Question: I have an add-in for Outlook 2010, created with Visual Studio 2010 and using VSTO. The projects target framework is .NET framework 4 Client Profile (as default).
Is there any way to change the target framework to .NET framework 3.5 or .NET framework 3.5 profile for my project? The project itself doesn't allow me to make the change and reverts back to .NET 4, when using the project Properties -> Application tab.

I am aware that I may need to make changes to my code, in order for it compile for .NET Framework 3.5.
Best regards
MLJ
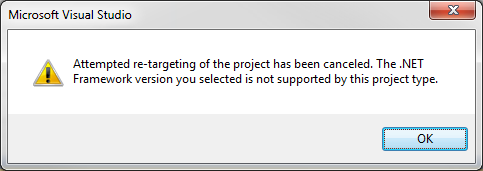
Answer: Because a new VSTO project references the correct versions of the Office.Tools assemblies for that .net framework I don't recommend changing the target framework version like that.
In the past I have simply created a new project, then added all my code to the new add-in. This ensures you have the correct versions of the VSTO Tools referenced, and the correct setup for that version of the .net framework.
At a minimum create a new project, then edit your old .csproj file, copy the Office.Tools.* references from the new .csproj file into your old one, and try to manually modify the old .csproj file to match the new one. Multi-targeting is not as nice a story with VSTO as other project types :)